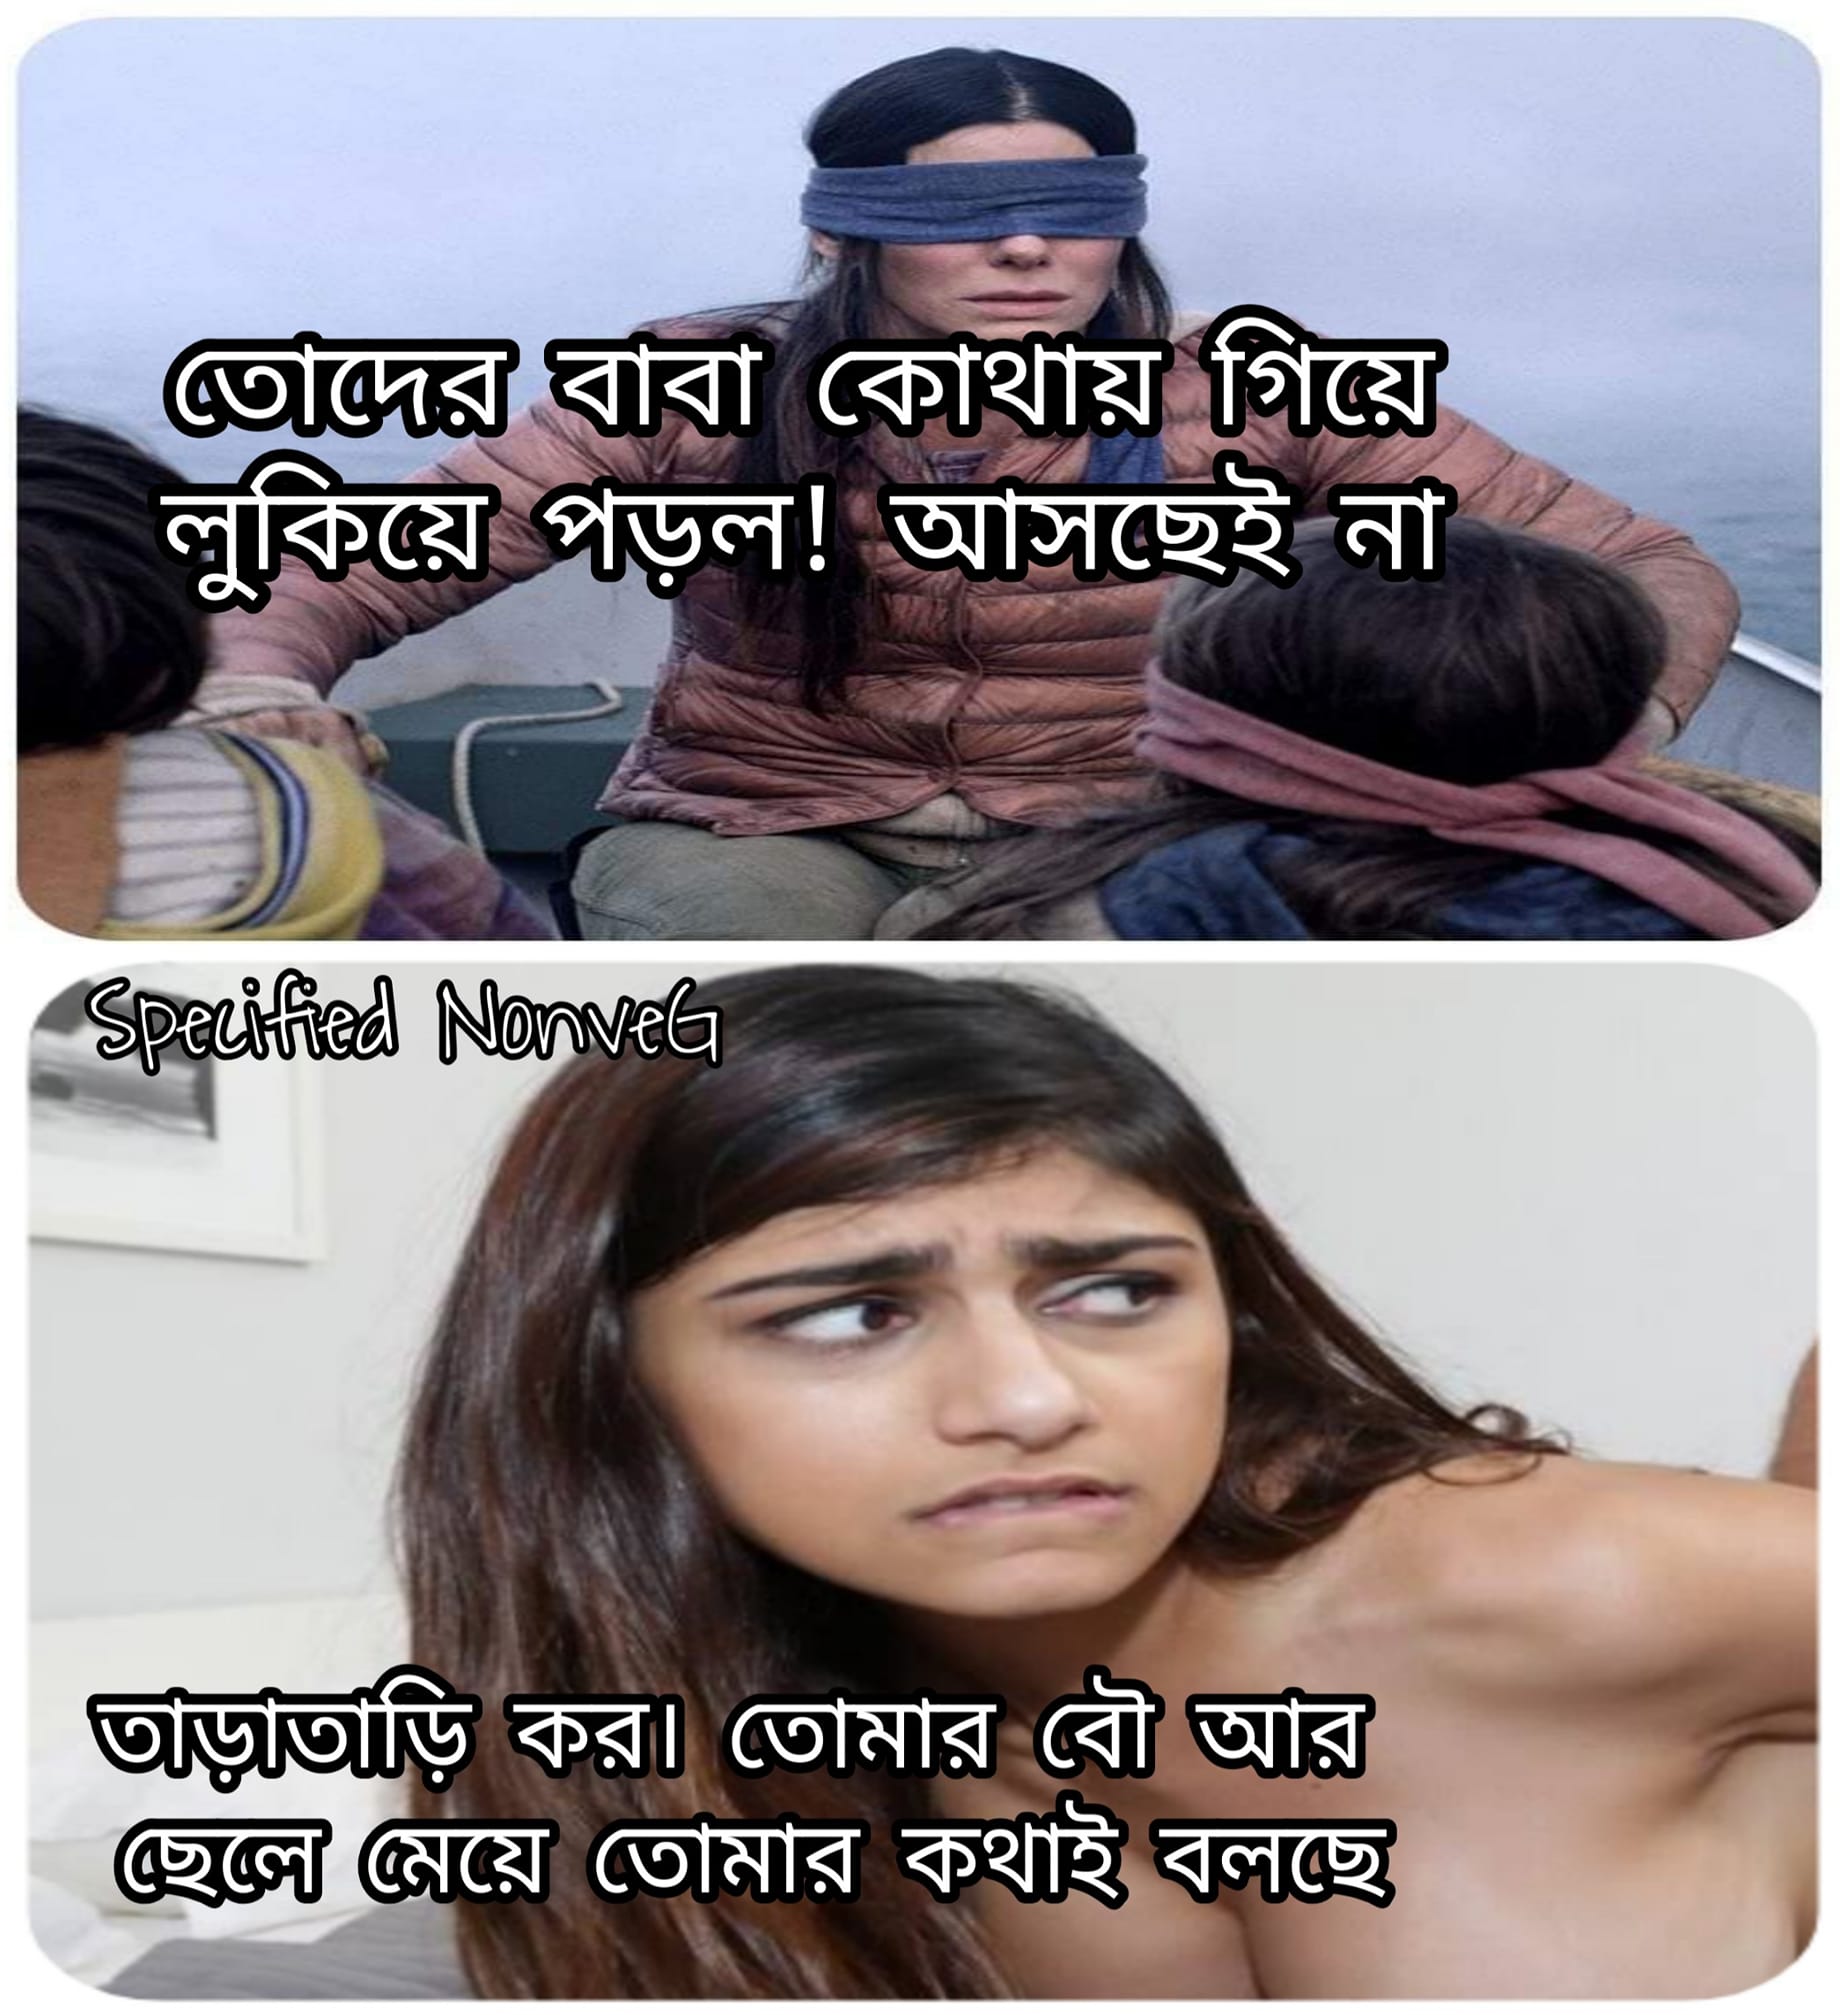
Caption: তোদের বাবা কোথায় গিয়ে লুকিয়ে পড়ল !   আসছেই না    তাড়াতাড়ি কর ।    তোমার বৌ আর ছেলে মেয়ে তোমার কথাই বলছে
Label: hate